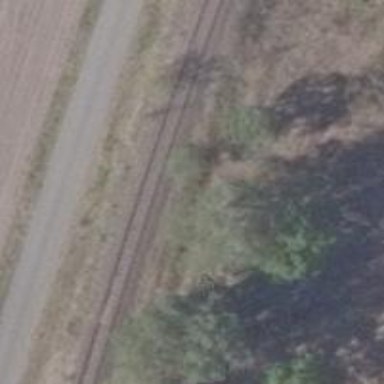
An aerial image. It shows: Railway track.